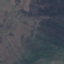
Land use / land cover: HerbaceousVegetation